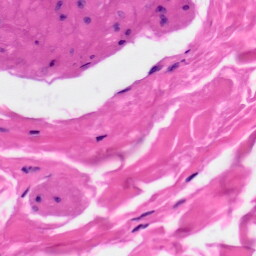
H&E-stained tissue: Skin